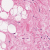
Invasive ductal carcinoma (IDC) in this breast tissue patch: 0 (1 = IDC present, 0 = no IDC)